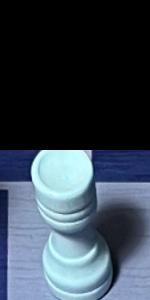
Label: Rook_White